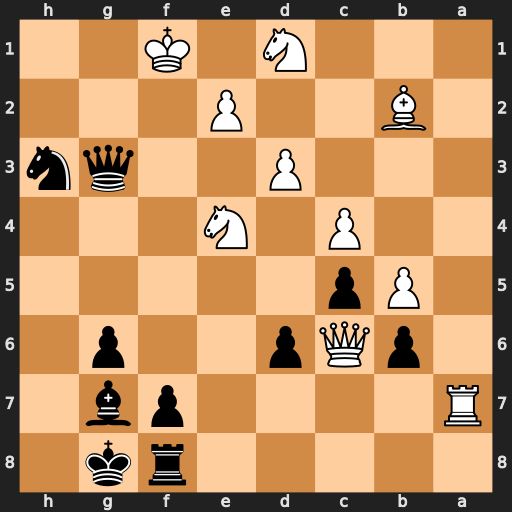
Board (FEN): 5rk1/R4pb1/1pQp2p1/1Pp5/2P1N3/3P2qn/1B2P3/3N1K2
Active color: b
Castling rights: -
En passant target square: -
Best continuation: Qg1#